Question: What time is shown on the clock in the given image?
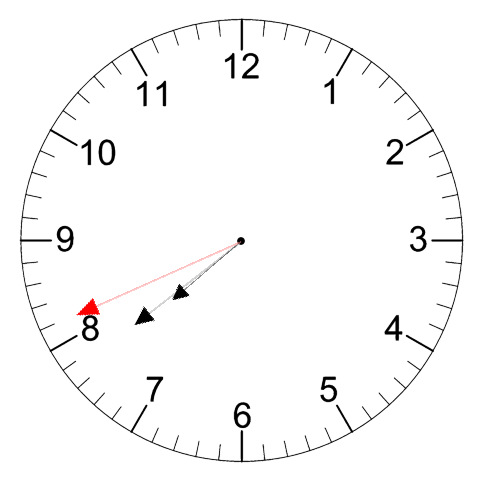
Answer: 07:38:41